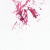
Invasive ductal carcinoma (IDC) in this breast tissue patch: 0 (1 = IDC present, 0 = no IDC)